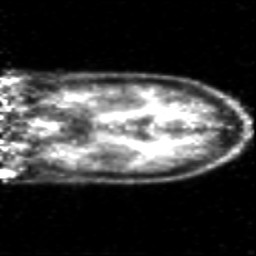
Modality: PET
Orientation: coronal
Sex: female
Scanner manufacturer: siemens